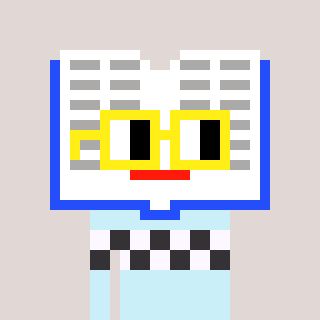
a pixel art character with square yellow glasses, a dictionary-shaped head and a cold-colored body on a warm background